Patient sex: F
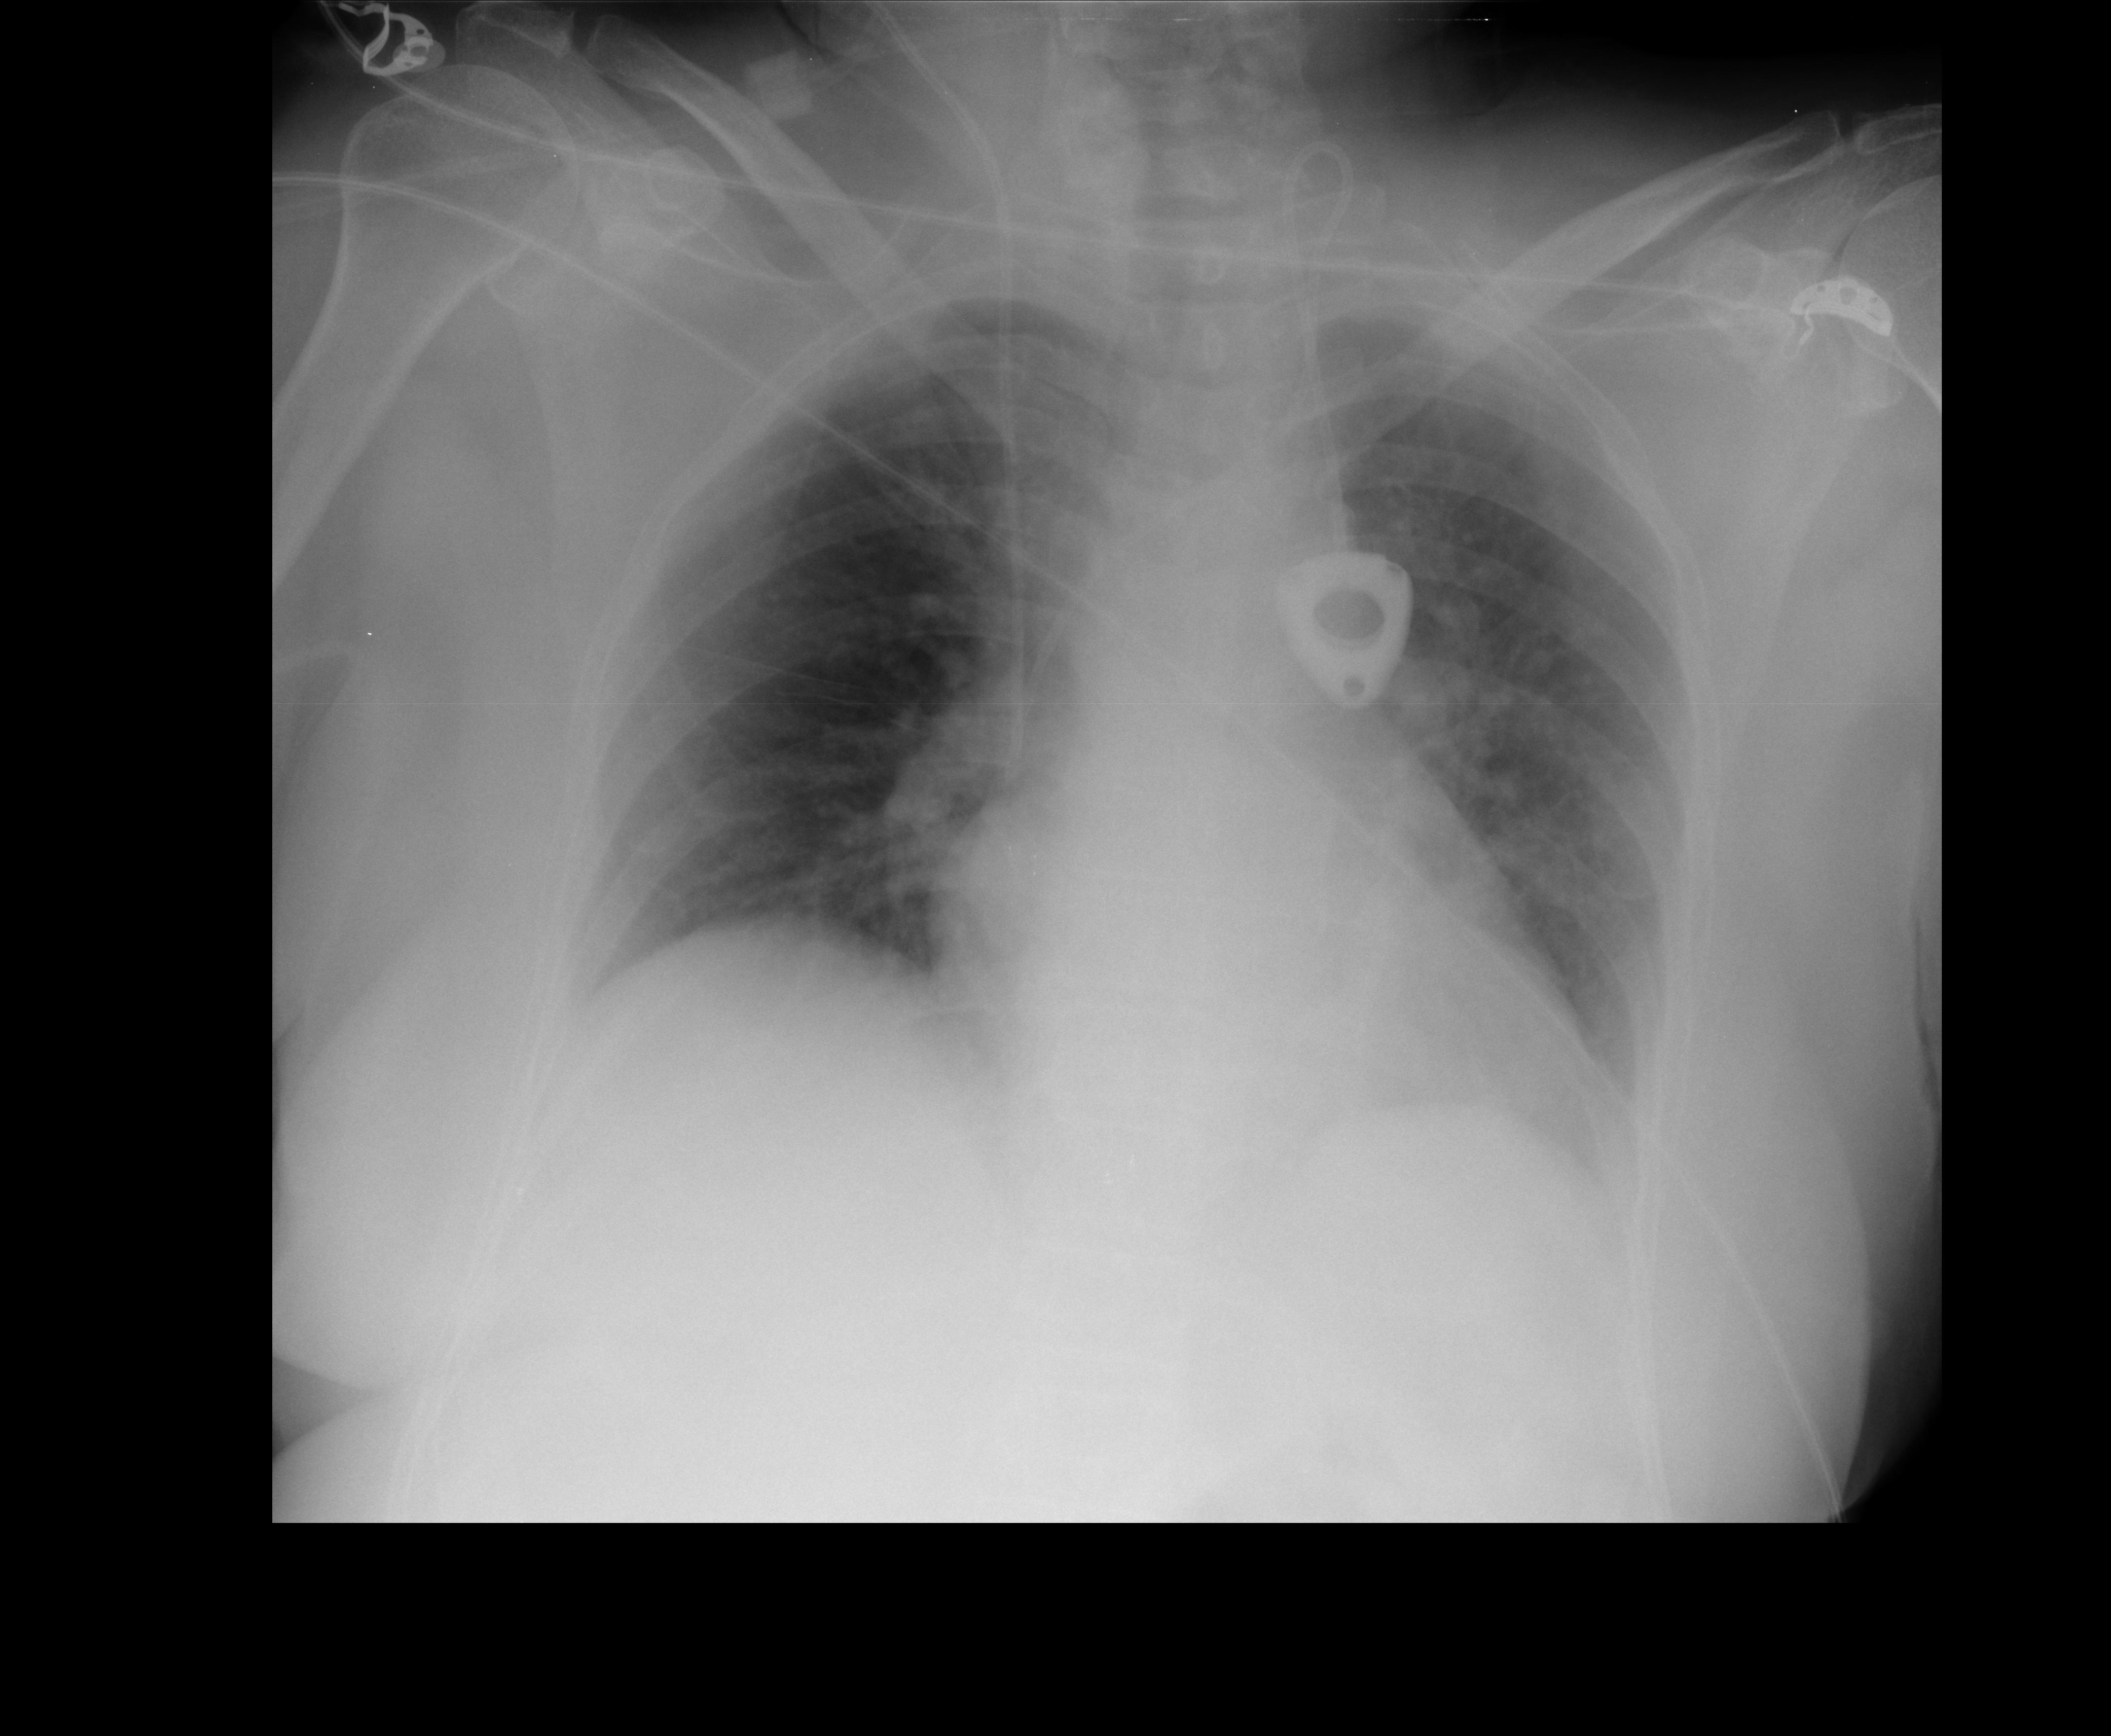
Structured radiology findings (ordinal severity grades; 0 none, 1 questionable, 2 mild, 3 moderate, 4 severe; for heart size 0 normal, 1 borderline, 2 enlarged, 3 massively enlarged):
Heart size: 1
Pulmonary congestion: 2
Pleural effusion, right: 0
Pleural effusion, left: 0
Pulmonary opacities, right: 0
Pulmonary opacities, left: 2
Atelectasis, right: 0
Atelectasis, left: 0